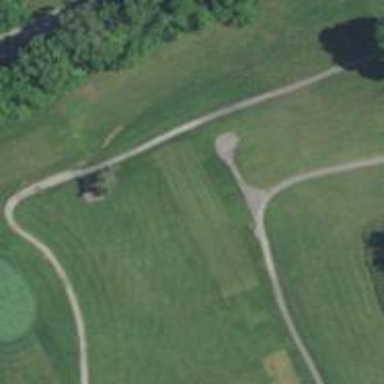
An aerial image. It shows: Footway that doubles as golf path.